Question: I'm searching for an implementation of the <URL> in python. An example output of the is illustrated below.
The way I use it in Matlab is:
'''
img = rgb2gray(imread('img.png'));
[dx,dy] = gradient(img);
'''

How do I solve this problem? Is there any library or package for it?
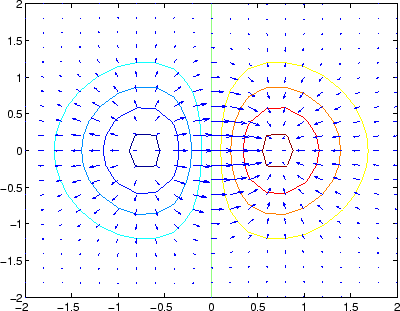
Answer: I believe you are looking for the <URL>
I found it via google searching for "Python scipy gradient"